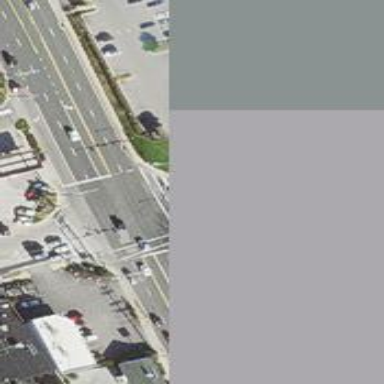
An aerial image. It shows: Primary highway with asphalt surface and separate sidewalk.